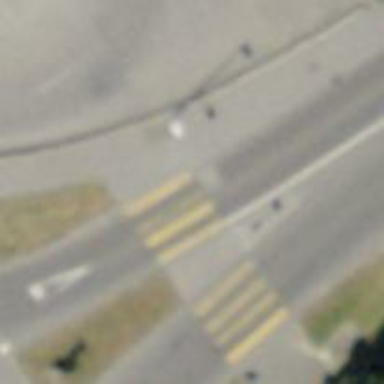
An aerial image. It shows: Uncontrolled zebra crossing with pedestrian island.